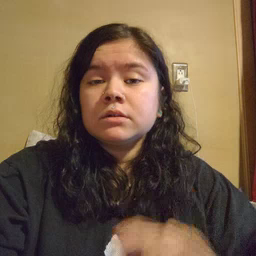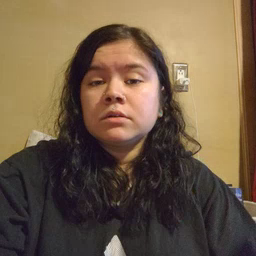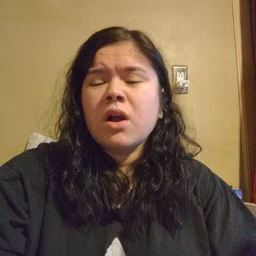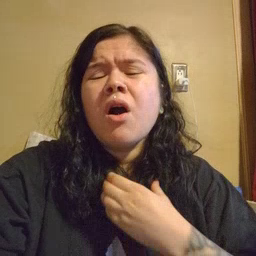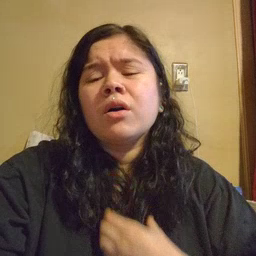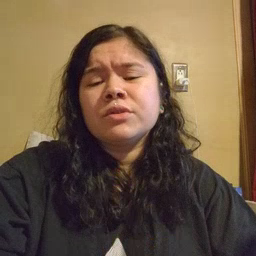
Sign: hungry